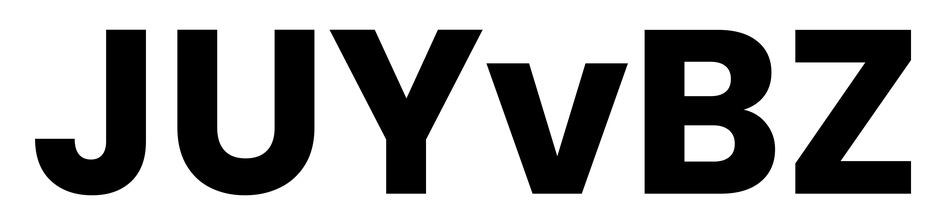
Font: Poppins-Bold